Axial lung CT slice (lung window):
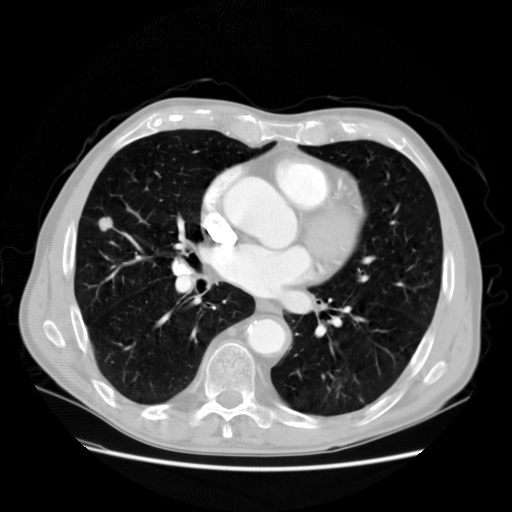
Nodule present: yes
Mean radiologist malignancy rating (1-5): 3